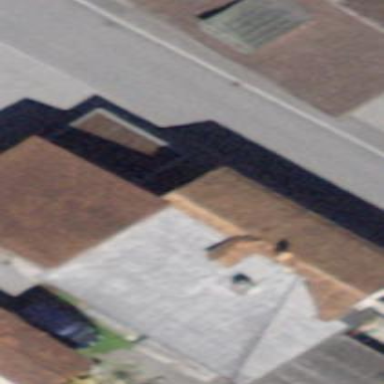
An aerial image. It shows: Simple house.